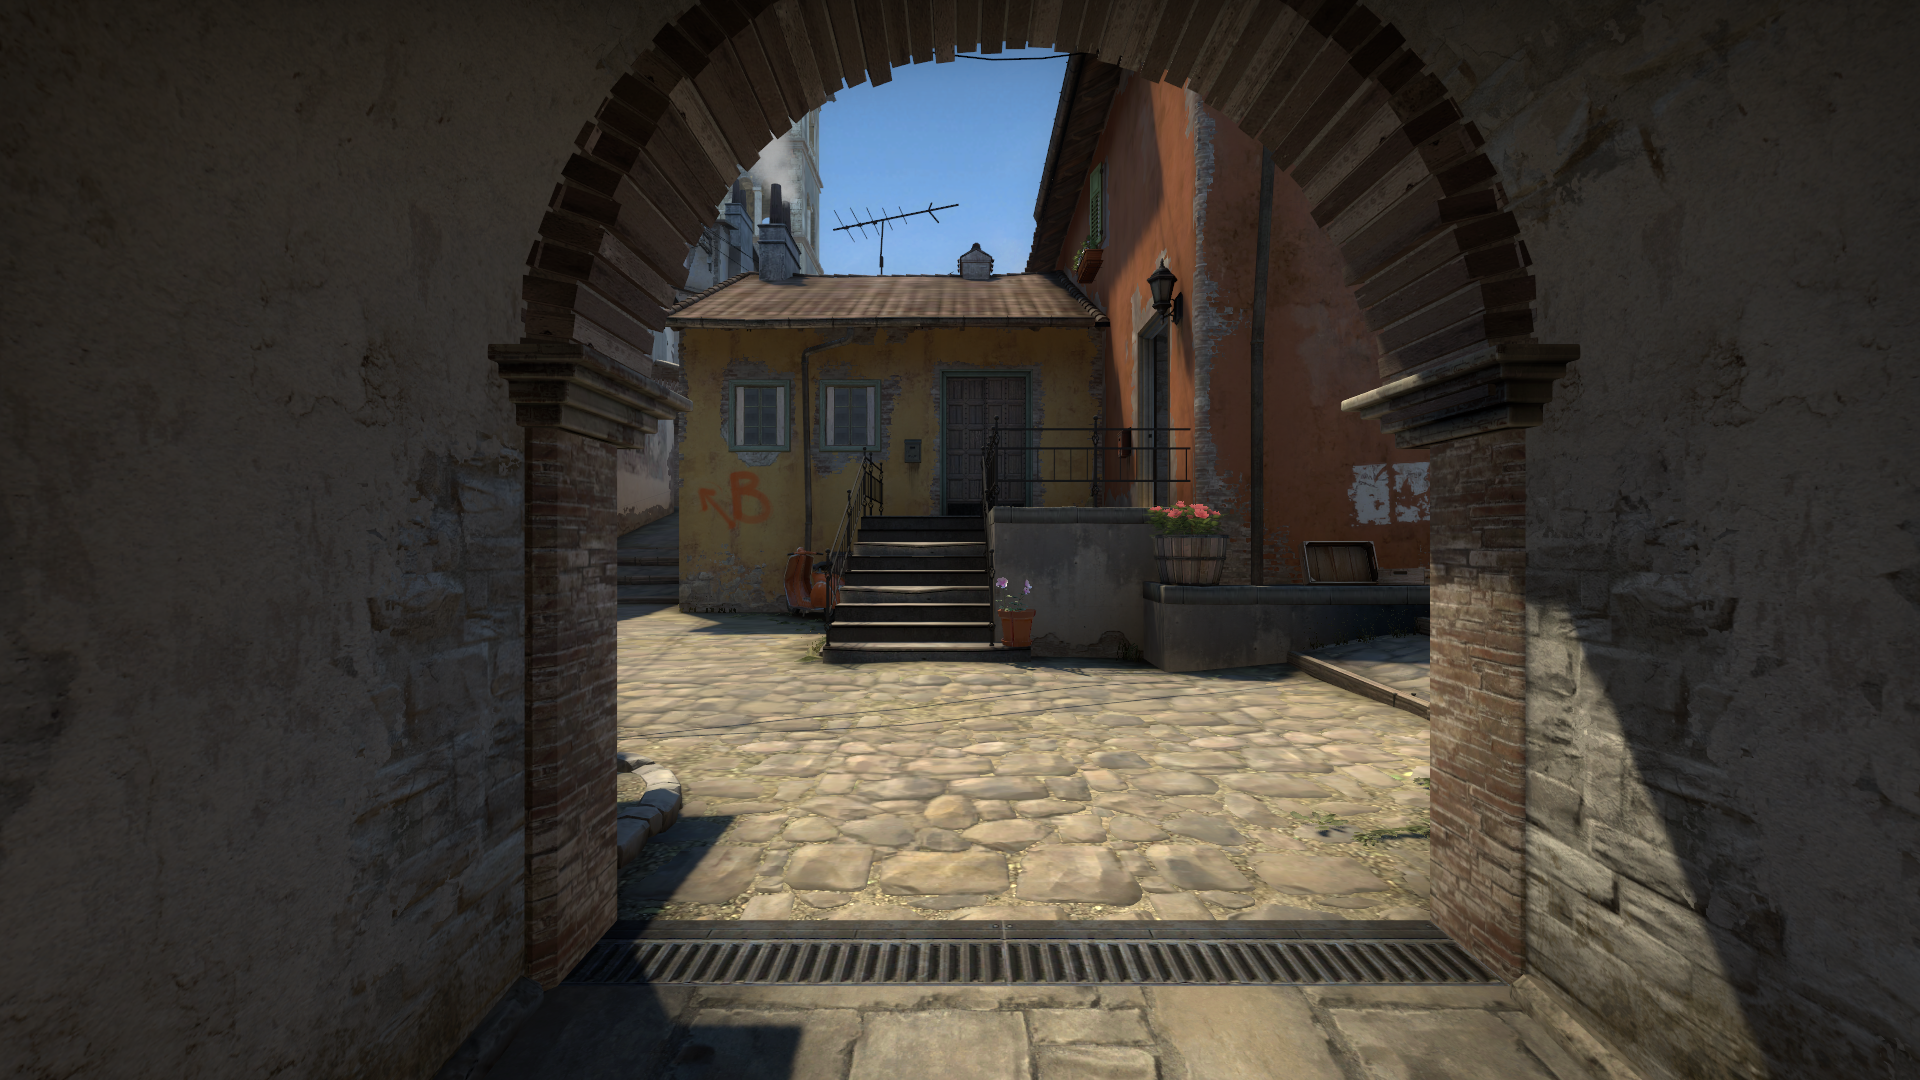
Map: de_inferno